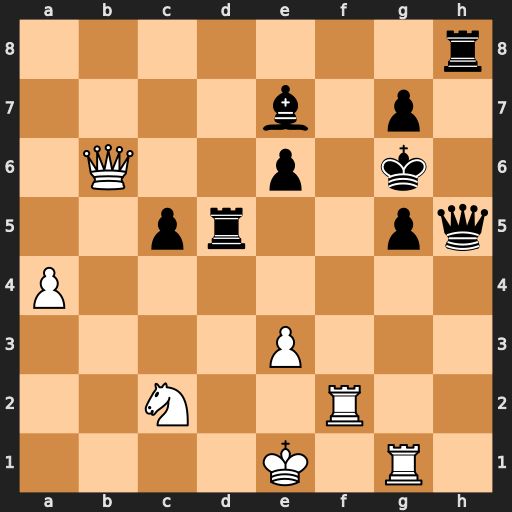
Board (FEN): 7r/4b1p1/1Q2p1k1/2pr2pq/P7/4P3/2N2R2/4K1R1
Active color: w
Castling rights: -
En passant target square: -
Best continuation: Qxe6+